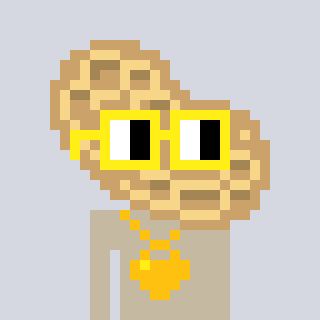
a pixel art character with square yellow glasses, a peanut-shaped head and a bege-colored body on a cool background